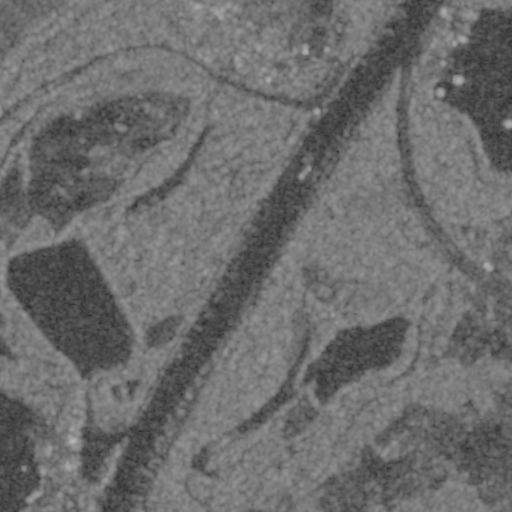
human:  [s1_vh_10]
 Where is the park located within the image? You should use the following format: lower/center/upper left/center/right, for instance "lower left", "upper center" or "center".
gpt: The park is located in the upper center of the image.
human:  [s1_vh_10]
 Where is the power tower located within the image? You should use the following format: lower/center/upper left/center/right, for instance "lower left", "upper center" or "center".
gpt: There is no power tower in the image.

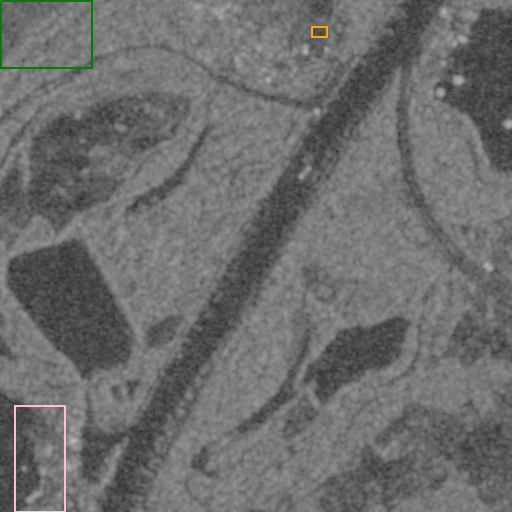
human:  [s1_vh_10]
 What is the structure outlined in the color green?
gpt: The structure outlined in green is a crop field.
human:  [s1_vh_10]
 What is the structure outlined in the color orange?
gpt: The structure outlined in orange is a park.
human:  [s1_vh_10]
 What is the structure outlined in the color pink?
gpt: The structure outlined in pink is a quarry.
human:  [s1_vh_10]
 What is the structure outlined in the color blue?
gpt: There is no blue outline.